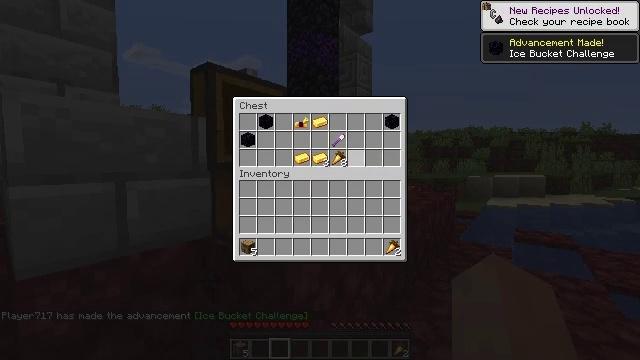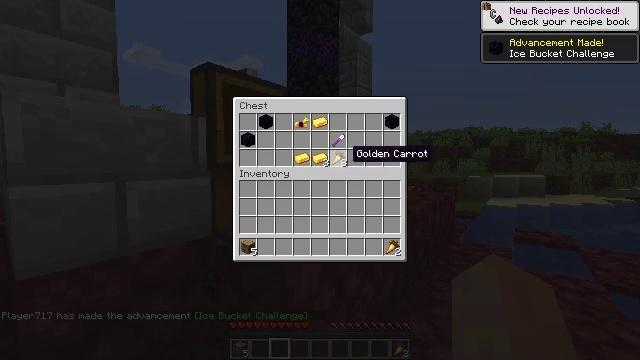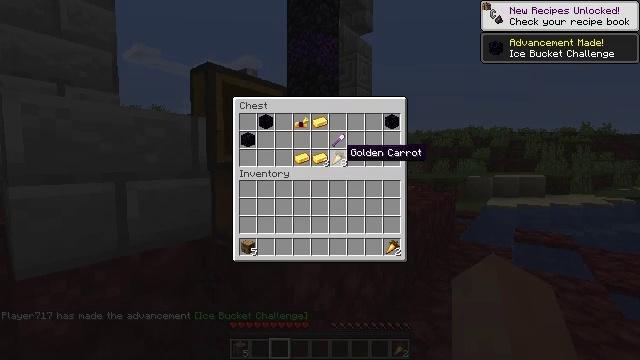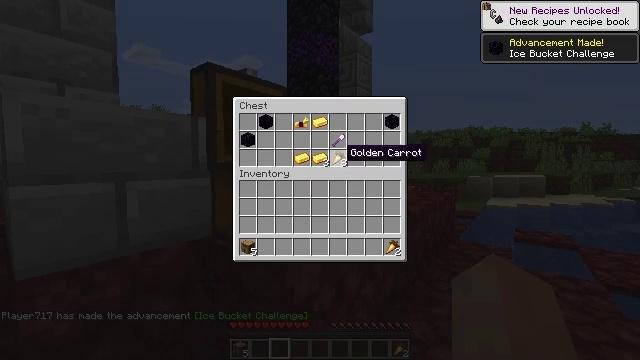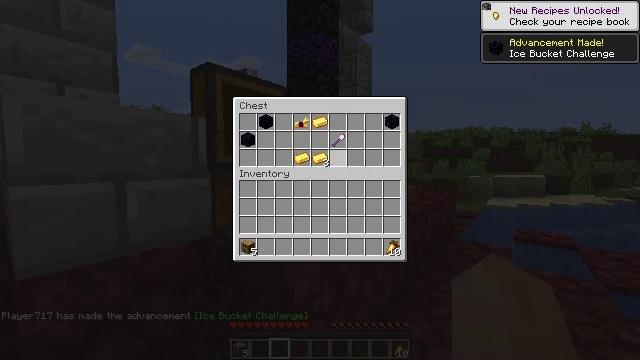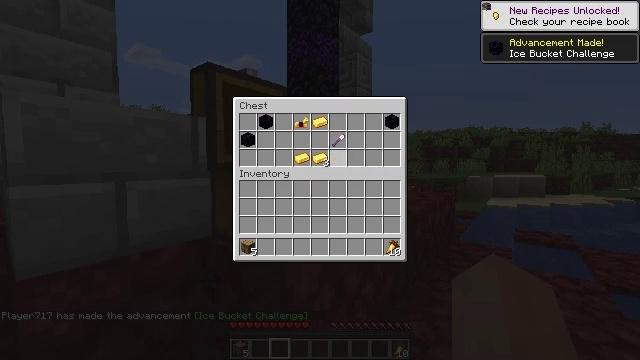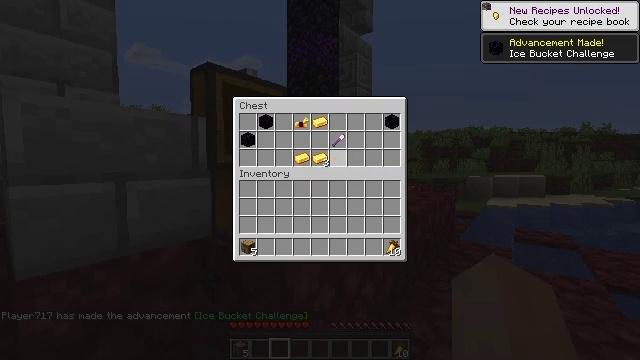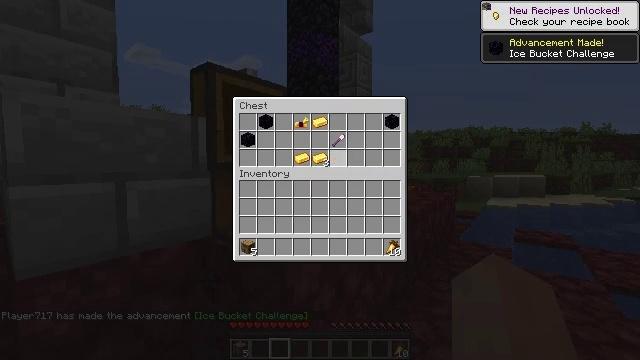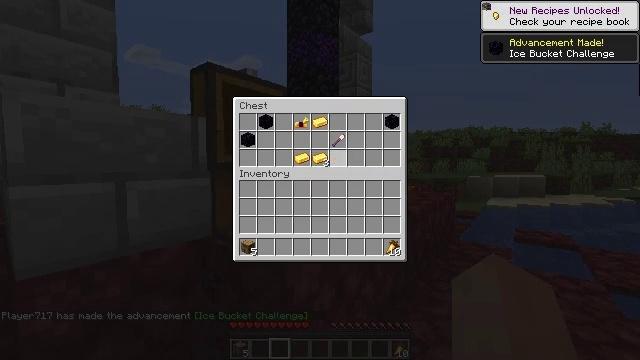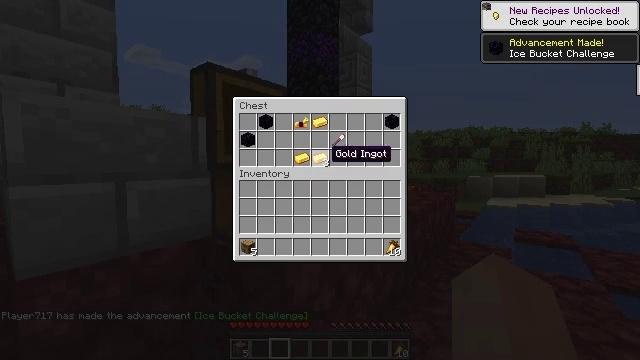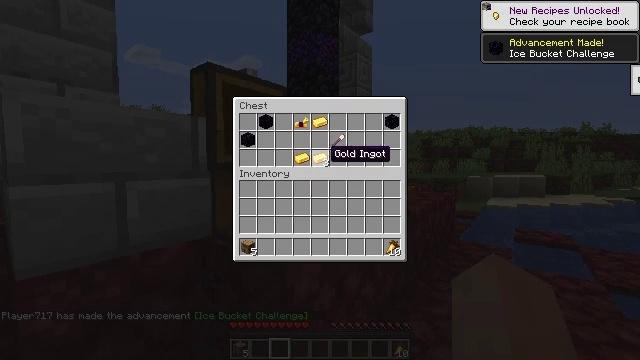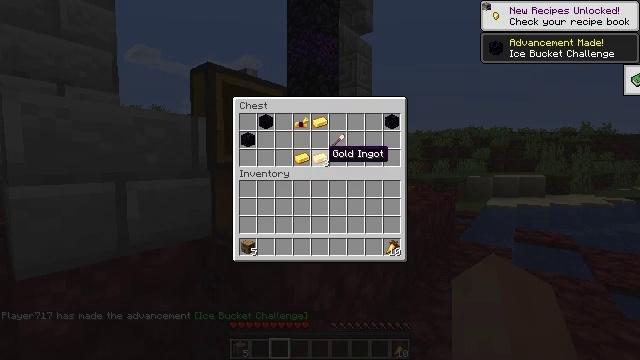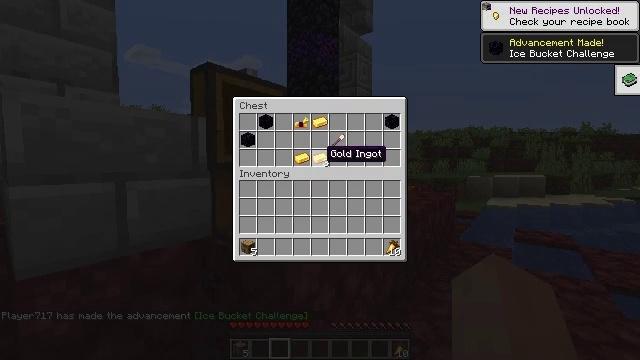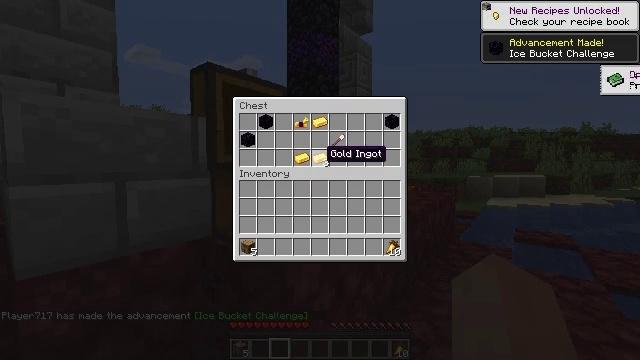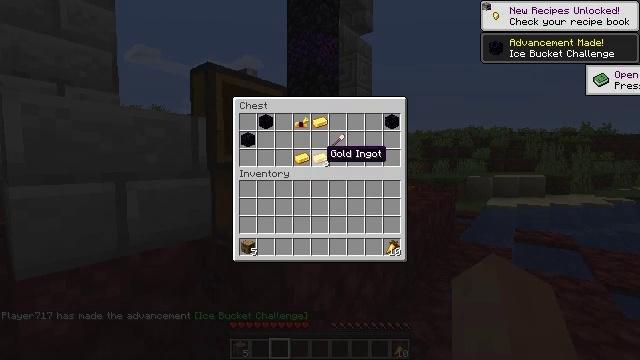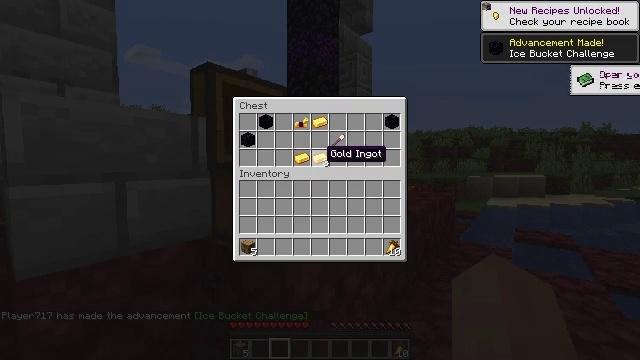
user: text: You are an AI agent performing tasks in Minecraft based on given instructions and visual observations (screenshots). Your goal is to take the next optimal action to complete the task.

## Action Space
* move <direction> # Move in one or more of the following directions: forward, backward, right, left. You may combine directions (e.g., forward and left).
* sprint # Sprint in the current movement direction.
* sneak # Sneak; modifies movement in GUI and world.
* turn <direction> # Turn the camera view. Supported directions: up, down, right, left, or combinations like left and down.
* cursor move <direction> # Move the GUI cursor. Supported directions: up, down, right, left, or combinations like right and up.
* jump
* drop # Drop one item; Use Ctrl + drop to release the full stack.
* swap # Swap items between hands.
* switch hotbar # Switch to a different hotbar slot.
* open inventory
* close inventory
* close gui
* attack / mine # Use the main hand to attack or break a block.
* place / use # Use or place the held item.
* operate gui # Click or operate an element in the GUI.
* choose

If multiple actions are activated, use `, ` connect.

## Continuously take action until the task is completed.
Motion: motion action
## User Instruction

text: Collect gravel for your inventory.
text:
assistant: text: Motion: sneak
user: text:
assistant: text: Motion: sneak
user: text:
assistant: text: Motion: sneak
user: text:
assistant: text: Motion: sneak, operate gui
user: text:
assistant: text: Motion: sneak, operate gui
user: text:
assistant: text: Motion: sneak, operate gui
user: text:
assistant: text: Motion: sneak
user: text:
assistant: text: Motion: sneak
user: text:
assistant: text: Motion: sneak, cursor move left
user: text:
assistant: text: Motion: sneak
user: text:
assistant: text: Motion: sneak
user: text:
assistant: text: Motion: sneak
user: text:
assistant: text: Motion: sneak
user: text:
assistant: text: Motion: sneak
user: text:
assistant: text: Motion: sneak
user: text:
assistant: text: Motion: sneak
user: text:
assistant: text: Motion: sneak
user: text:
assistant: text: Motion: sneak
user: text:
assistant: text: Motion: sneak
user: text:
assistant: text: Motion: sneak
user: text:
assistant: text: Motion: sneak, operate gui
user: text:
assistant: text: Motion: sneak, operate gui
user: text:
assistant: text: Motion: sneak, cursor move left, operate gui
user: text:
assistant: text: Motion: sneak
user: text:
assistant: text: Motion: sneak
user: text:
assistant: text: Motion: sneak, operate gui
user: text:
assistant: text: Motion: sneak, operate gui
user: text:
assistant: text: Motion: sneak, operate gui
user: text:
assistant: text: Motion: sneak, cursor move right and up
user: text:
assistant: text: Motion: sneak, cursor move right and up